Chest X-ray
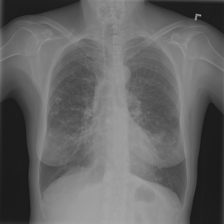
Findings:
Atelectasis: negative
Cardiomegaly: negative
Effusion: negative
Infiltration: negative
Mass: negative
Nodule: negative
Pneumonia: negative
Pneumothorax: negative
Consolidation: positive
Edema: negative
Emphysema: negative
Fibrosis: negative
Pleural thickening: negative
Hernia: negative